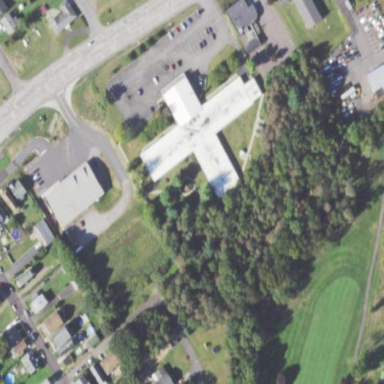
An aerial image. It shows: Nursing home building.